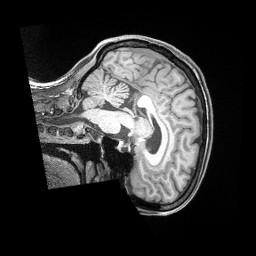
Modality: T1w
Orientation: sagittal
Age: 37
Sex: female
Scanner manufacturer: siemens
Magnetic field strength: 3 T
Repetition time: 2 s
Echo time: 0.00211 s